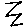
Label: zigzag